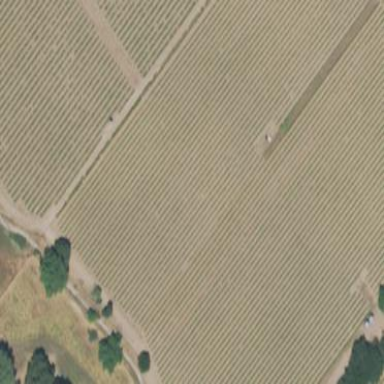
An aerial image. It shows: Vineyard with grape crops.